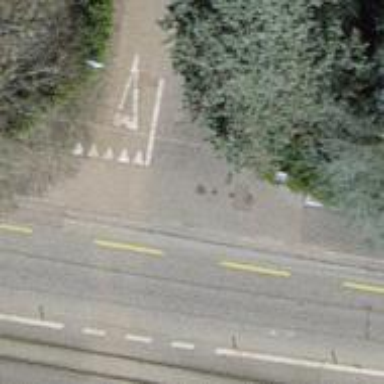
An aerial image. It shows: Unmarked crossing on the road.